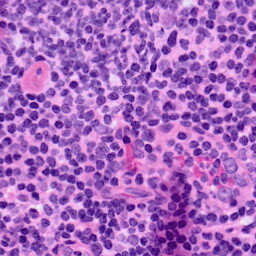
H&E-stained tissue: LymphNode